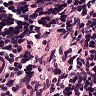
Metastatic tissue present: no